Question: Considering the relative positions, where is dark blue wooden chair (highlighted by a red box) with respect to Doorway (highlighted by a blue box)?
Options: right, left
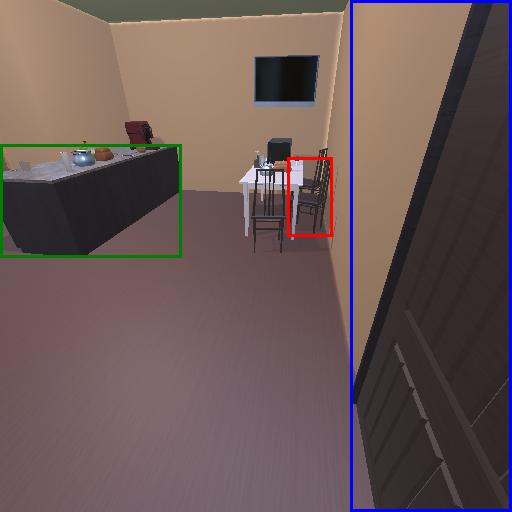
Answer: right